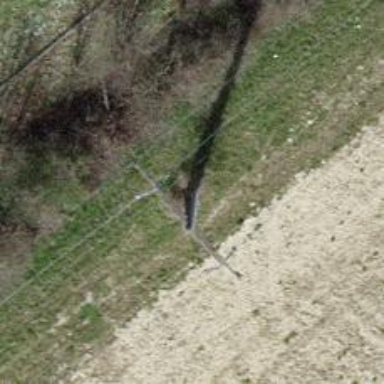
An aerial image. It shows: Concrete power pole.